Interaction volume radius: 5 \u00c5
Interaction volume height: 25 \u00c5
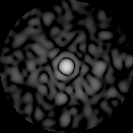
Disorder parameter: 0.8584